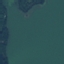
Label: SeaLake